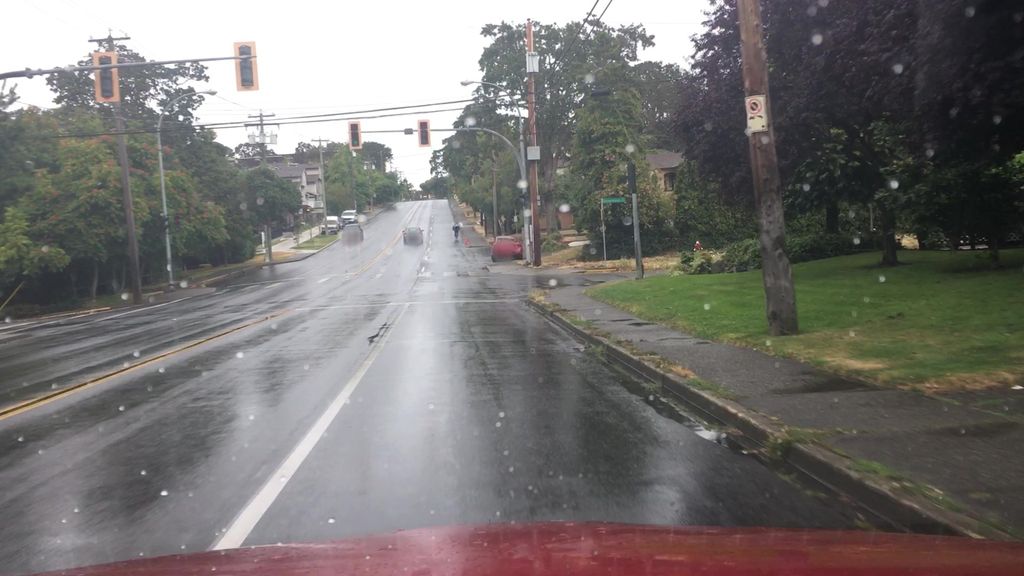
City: victoria